Field crop: tomato
Growth stage: 1
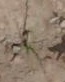
Species: cyperus